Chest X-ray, AP view. Patient: 47 years old, sex M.
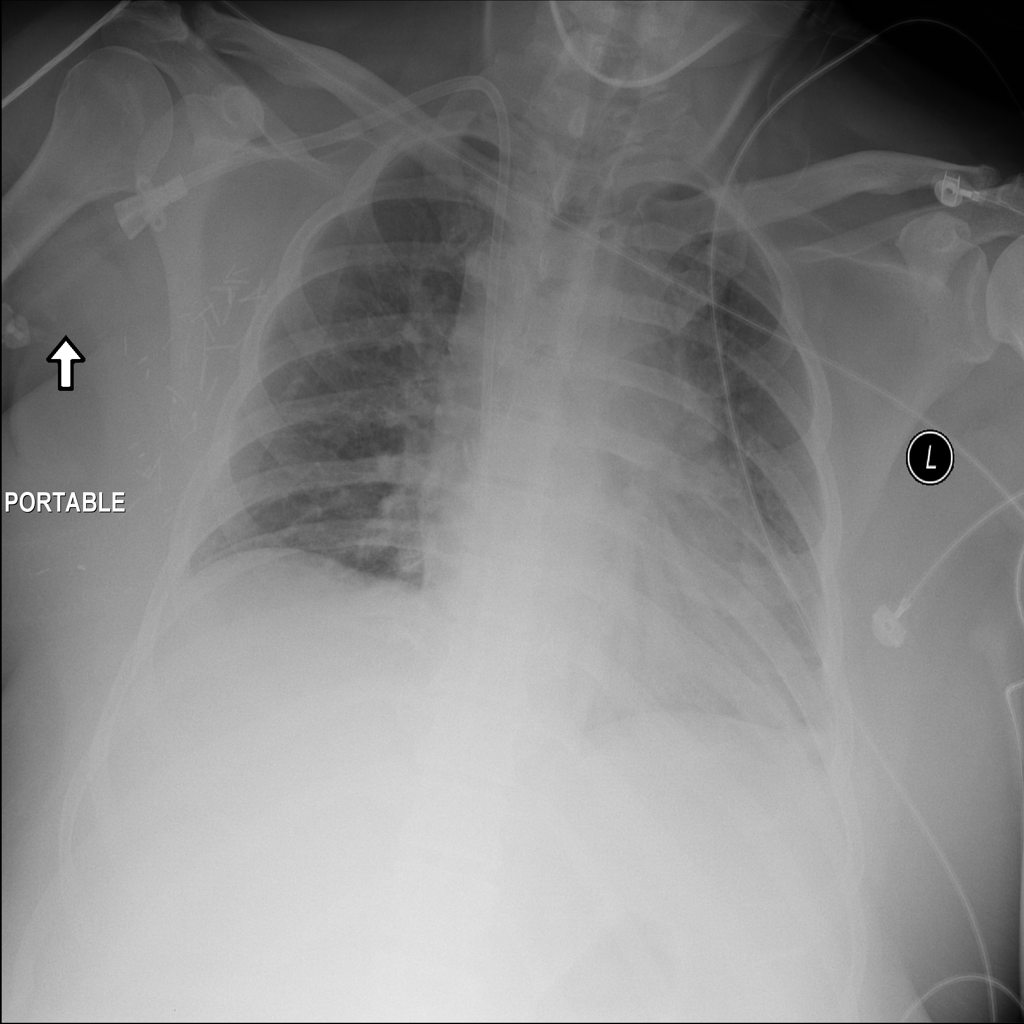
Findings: No Finding